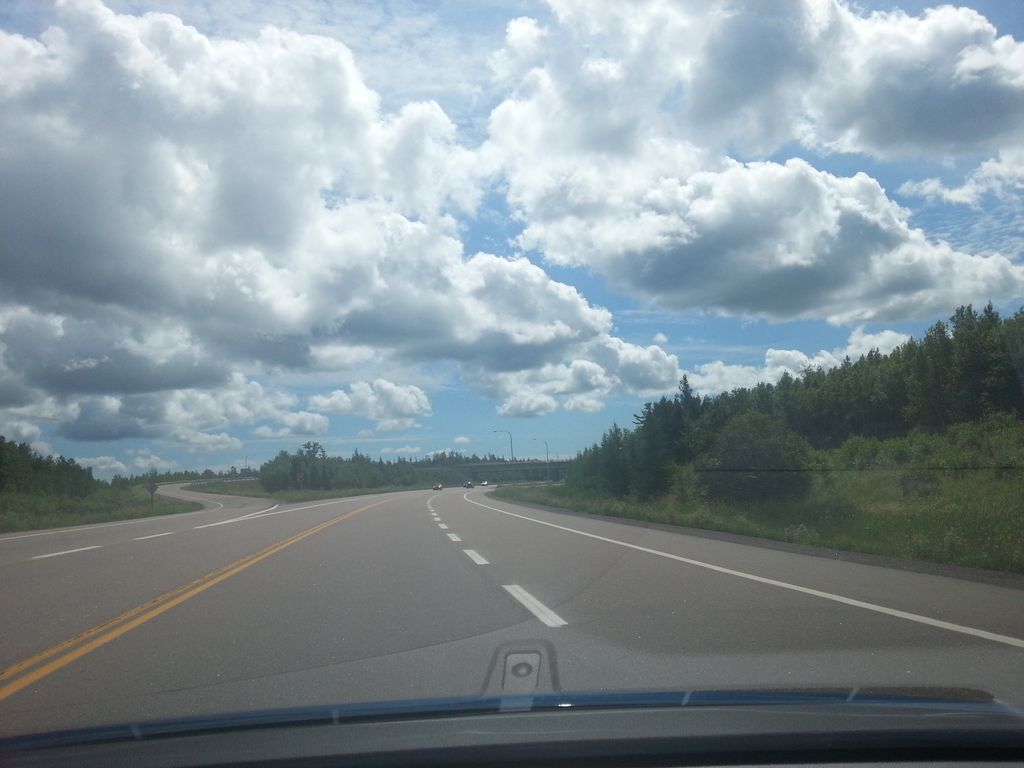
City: charlottetown